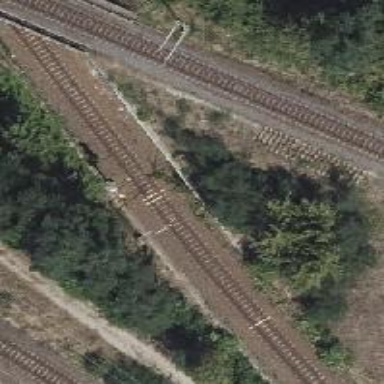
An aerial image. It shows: Railway signal.